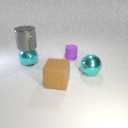
small purple rubber cylinder to the right of large cyan metal sphere